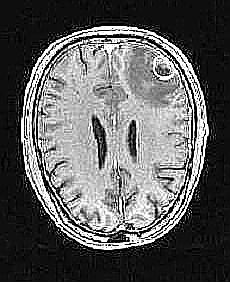
Label: notumor